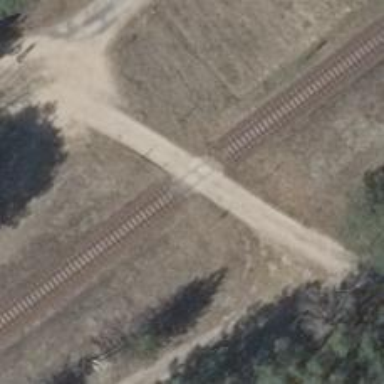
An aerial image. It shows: Level crossing along the railway.